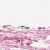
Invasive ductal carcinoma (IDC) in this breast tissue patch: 0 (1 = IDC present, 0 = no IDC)